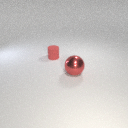
large red metal sphere in front of small red rubber cylinder